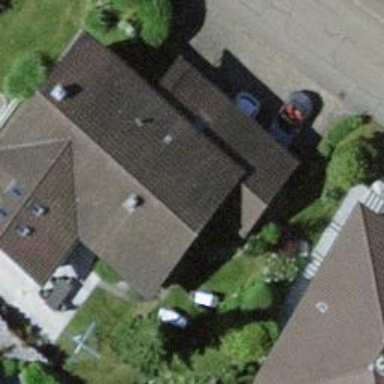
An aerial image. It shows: Detached building.